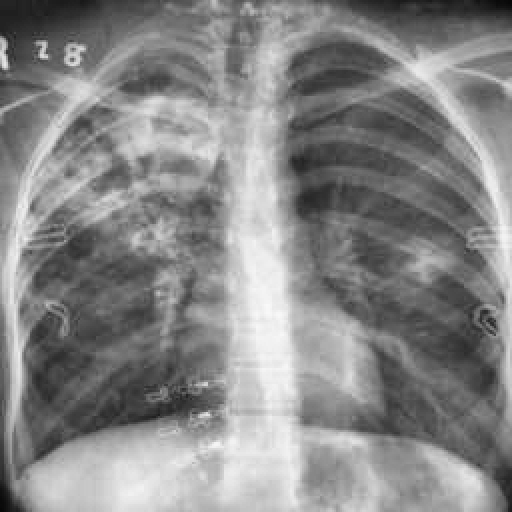
Finding: TUBERCULOSIS